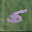
Label: 5